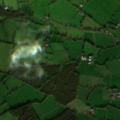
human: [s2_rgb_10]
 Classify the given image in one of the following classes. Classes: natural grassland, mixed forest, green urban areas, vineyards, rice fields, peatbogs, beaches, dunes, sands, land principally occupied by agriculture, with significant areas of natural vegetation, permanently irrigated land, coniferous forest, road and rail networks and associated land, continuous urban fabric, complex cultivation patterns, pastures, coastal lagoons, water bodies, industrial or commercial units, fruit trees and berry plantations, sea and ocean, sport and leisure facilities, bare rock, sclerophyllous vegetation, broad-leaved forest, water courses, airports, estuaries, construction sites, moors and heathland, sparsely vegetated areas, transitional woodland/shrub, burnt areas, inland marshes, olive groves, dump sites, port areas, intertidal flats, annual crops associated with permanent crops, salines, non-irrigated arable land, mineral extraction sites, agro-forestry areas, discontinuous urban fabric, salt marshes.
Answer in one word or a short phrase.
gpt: pastures, coniferous forest